Question: I am attempting to follow along to this tut: <URL> but using a sprite sheet and animating the sprites. The app builds clean, no errors or warnings, but at runtime i get a java.lang.NoClassDefNotFound error on CCGLSurfaceView, even though i have the library in the class path and have even attached the source code. here is a pic of the error and the library in the package explorer in the apps project folder.
the error throws on line 26 in the screen. anyone know what might be the culprit? i realize that it is saying the class file isn't in the classpath but when i right click on the library in the package explorer and go Build Path > , i have the option to remove from the build path, so i know it is in there. for some reason I'm pretty stumped right now, so any help would be appreciated. thanks.
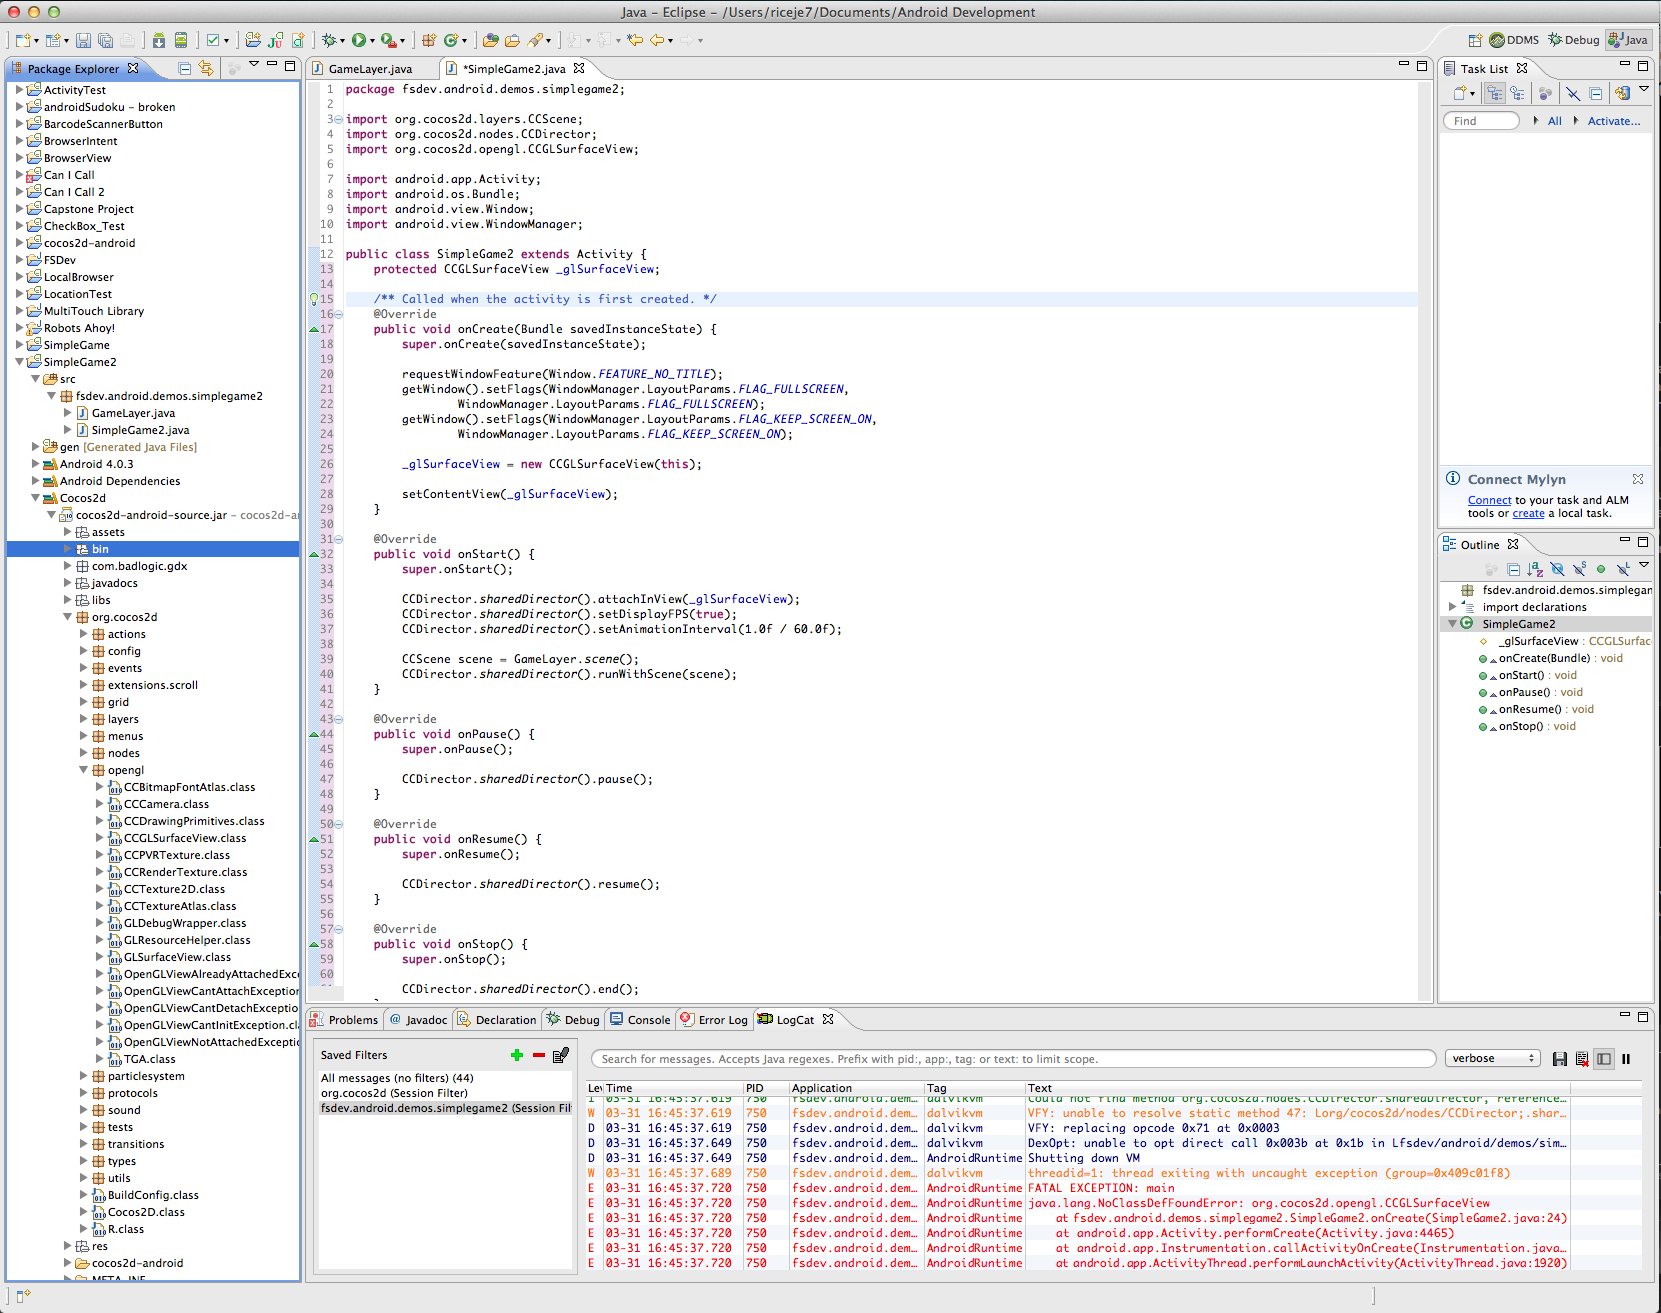
Answer: Ok since you updated to revision 17 you should put your libraries in a folder 'libs' in the root of your project. The Android build system will do the rest there is no need to manually add the library to the build path.
The change is descibed at the tools.android.com homepage: <URL>